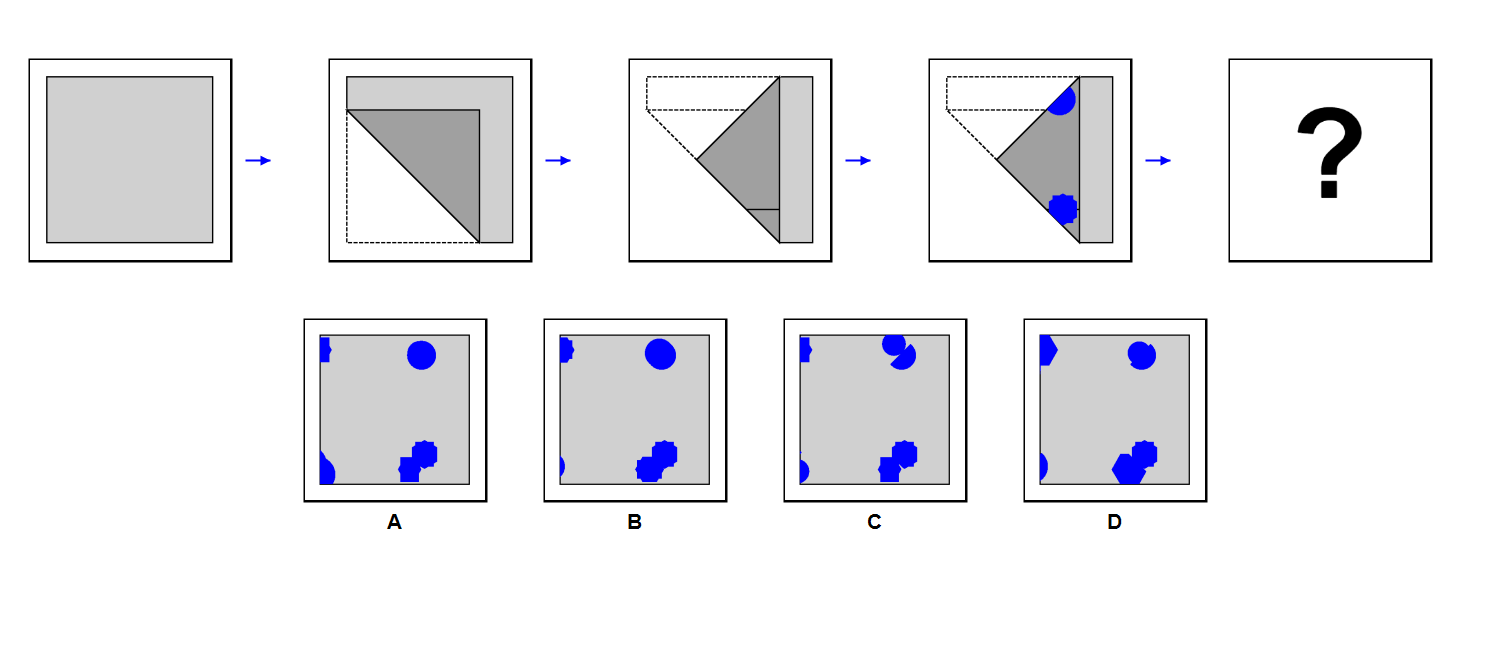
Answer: B